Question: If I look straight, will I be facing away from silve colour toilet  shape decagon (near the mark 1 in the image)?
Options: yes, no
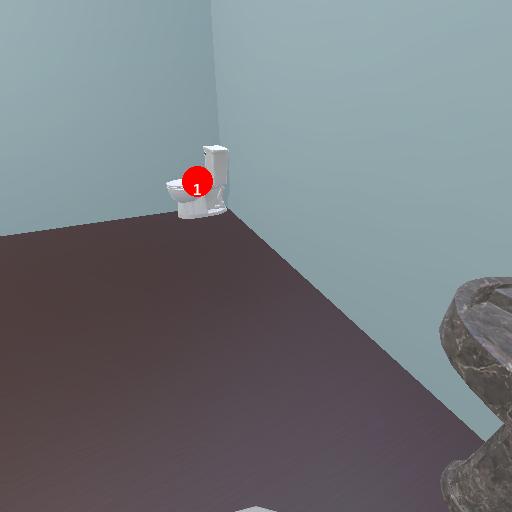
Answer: yes